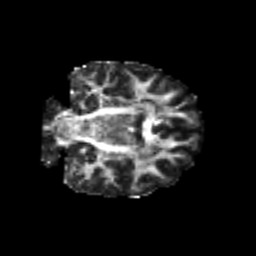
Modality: FA
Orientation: coronal
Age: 24
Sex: female
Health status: healthy
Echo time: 0.074 s